Field crop: tomato
Growth stage: 1
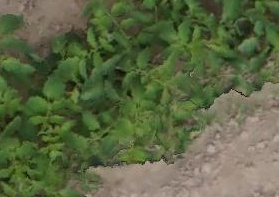
Species: tomato